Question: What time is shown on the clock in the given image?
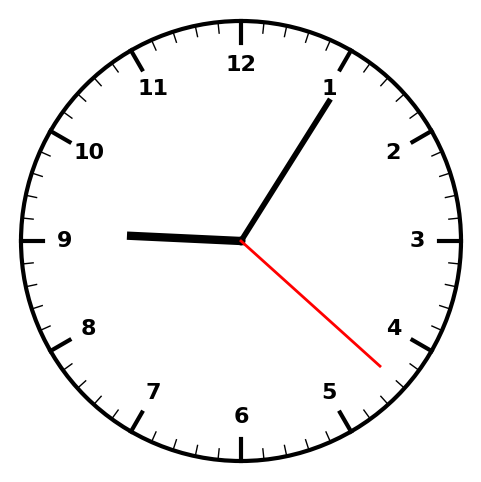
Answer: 09:05:22